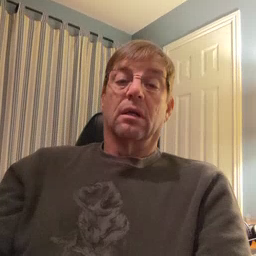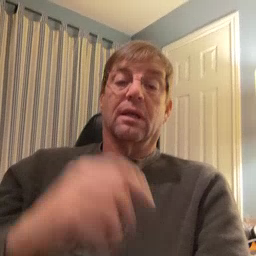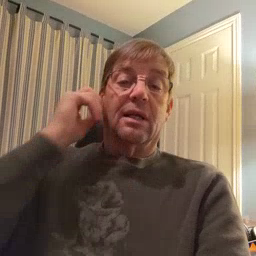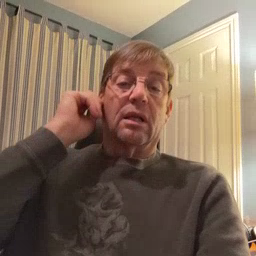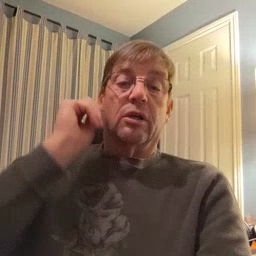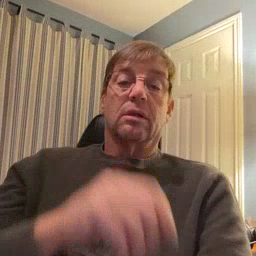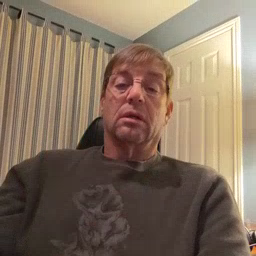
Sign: ear